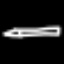
Label: pencil